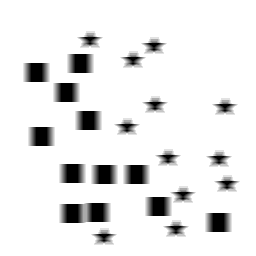
Squares: 12
Triangles: 0
Stars: 12
Total shapes: 24